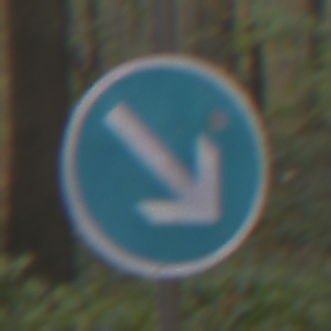
Verkehrszeichen: VorgeschriebeneVorbeifahrtRechts
Umgebung: Outdoor, Nature
Tageszeit: MorningAfternoon
Wetter: Overcast
Licht: Natural
Jahreszeit: Autumn
Kontrast: LowContrast